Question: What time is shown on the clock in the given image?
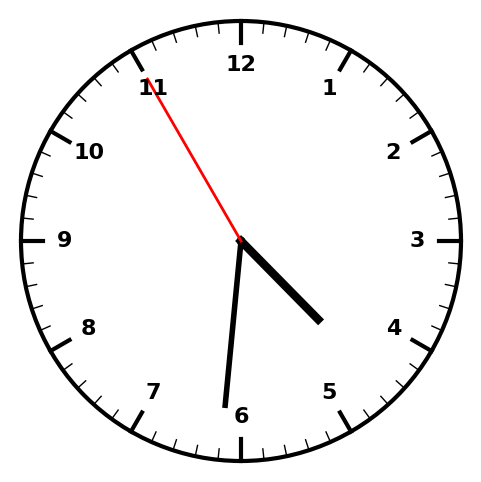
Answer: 04:30:55